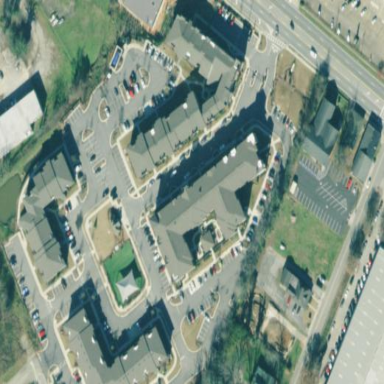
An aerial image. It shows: Residential building in area designated for residential use. The building contains apartments.